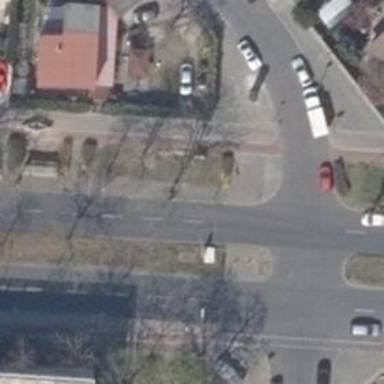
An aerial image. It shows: Unmarked crossing with pedestrian island.